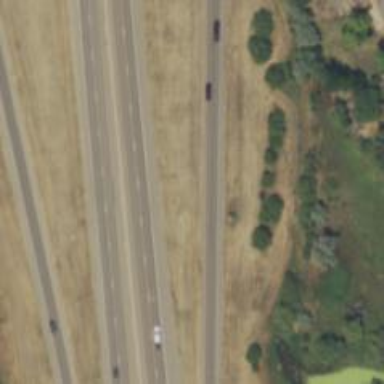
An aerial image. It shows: Asphalt trunk highway with grade 1 track type. It is expressway.